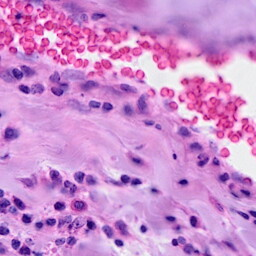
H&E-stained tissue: Breast